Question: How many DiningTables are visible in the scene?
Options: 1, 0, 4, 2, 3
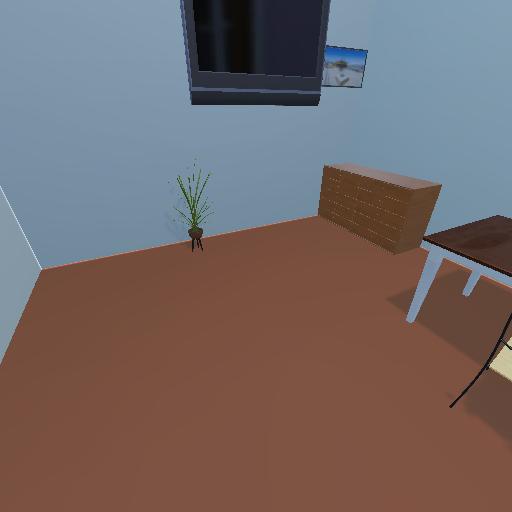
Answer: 1